Question: Those super IE troubleshooters out there. Here is the bug. At the bottom of this form: <URL> there are two buttons. They appear perfect in IE10 FF etc., but not in IE 9-8-7. How do I fix this?
buttonbox css:
'''
#buttonbox {
display : block;
margin-top:20px;
margin-bottom : 20px;
overflow:auto;
float:right;
}
'''
button class css:
'''
.button {
background:#5f6156;
background:rgba(0, 0, 0, 0.6);
color:#FFF;
padding: 5px;
float: left;
width: 100px;
border: 1px solid #000;
font-size: 12px;
font-weight: bold;
margin:10px;
display:block;
height:30px;
}
.button:hover {
color:#D3411F;
}
'''
button div html:
'''
<div id="buttonbox">
<input name="SOUMETTRE" type="submit" class="button"/>
<input name="REINITIALISER" type="reset" class="button" />
</div>
'''
--
more info, the button in IE 7-8-9 that are useless are black with no text (or black text) so we dont see the writing... but trigger the post from OK .... just cannot see the text that IS there in FF or IE10
--
Here is a multiple screen capture to SUM it up !

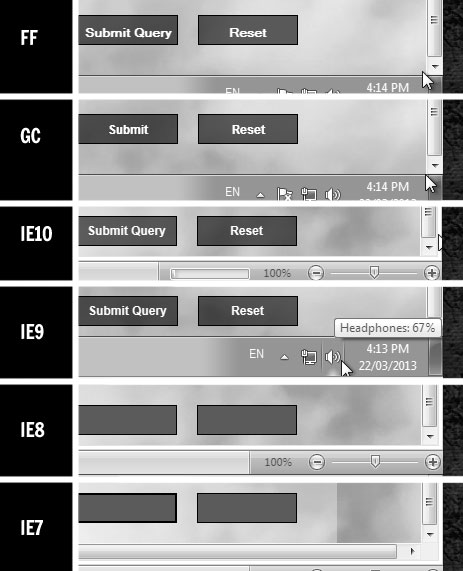
Answer: The input tag needs to have a value attribute to tell the browser what text to display - Cody Guldner Mar 22 at 20:34